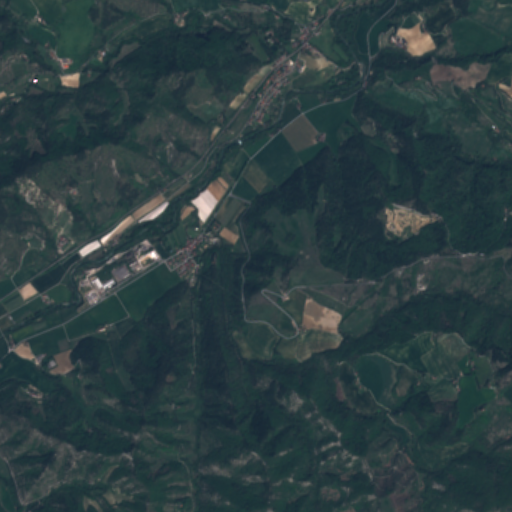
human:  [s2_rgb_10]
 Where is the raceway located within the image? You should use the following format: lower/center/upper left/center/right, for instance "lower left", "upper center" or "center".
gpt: The raceway is located in the center right of the image.
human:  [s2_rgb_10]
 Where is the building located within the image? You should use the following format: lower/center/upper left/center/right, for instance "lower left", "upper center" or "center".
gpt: There is no building in the image.